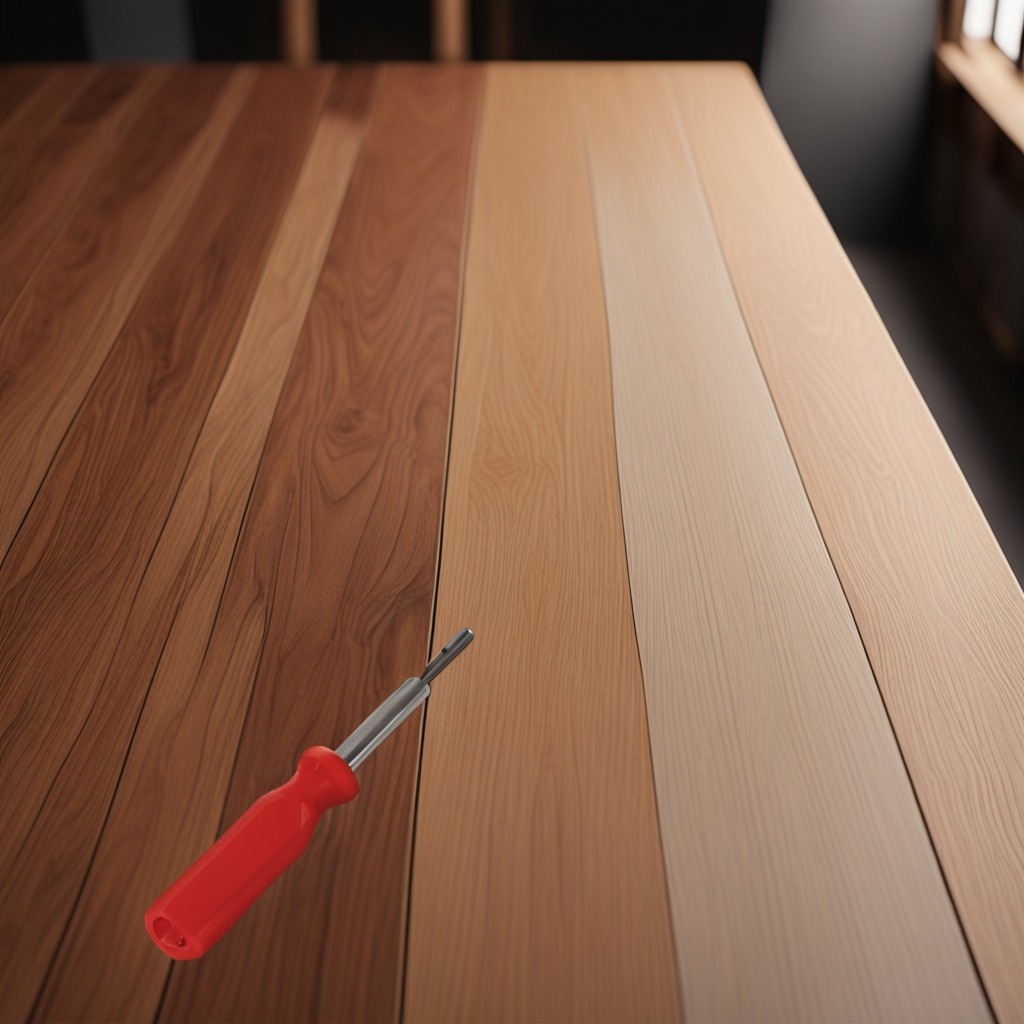
A screwdriver is lying on the wooden table.